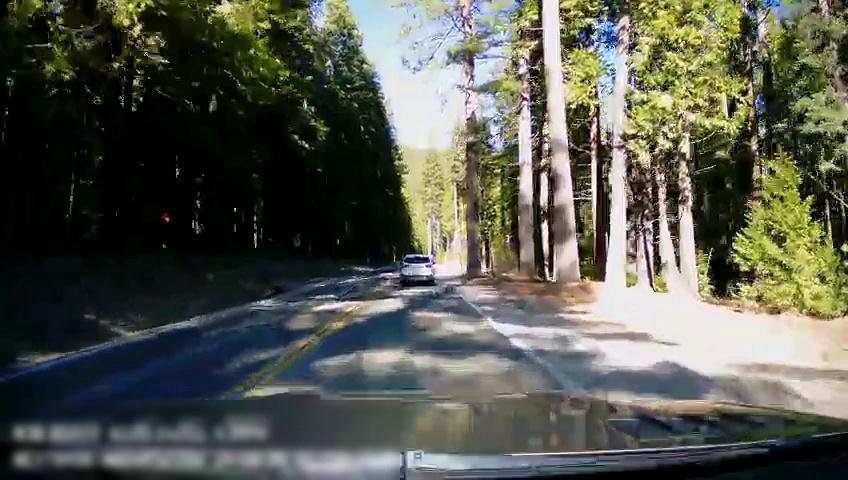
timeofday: Day
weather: Sunny
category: Drivable Space
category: Vehicles | SUV
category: Lanes | Opposite Lane
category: Lanes | Opposite Lane
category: Lanes | Current Lane
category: Lanes | Current Lane